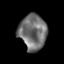
Tissue: prostate
Cell type: T cells
Senescence score: 0.2665
Nuclear area (px): 957
Mean DAPI intensity: 112.889